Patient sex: M
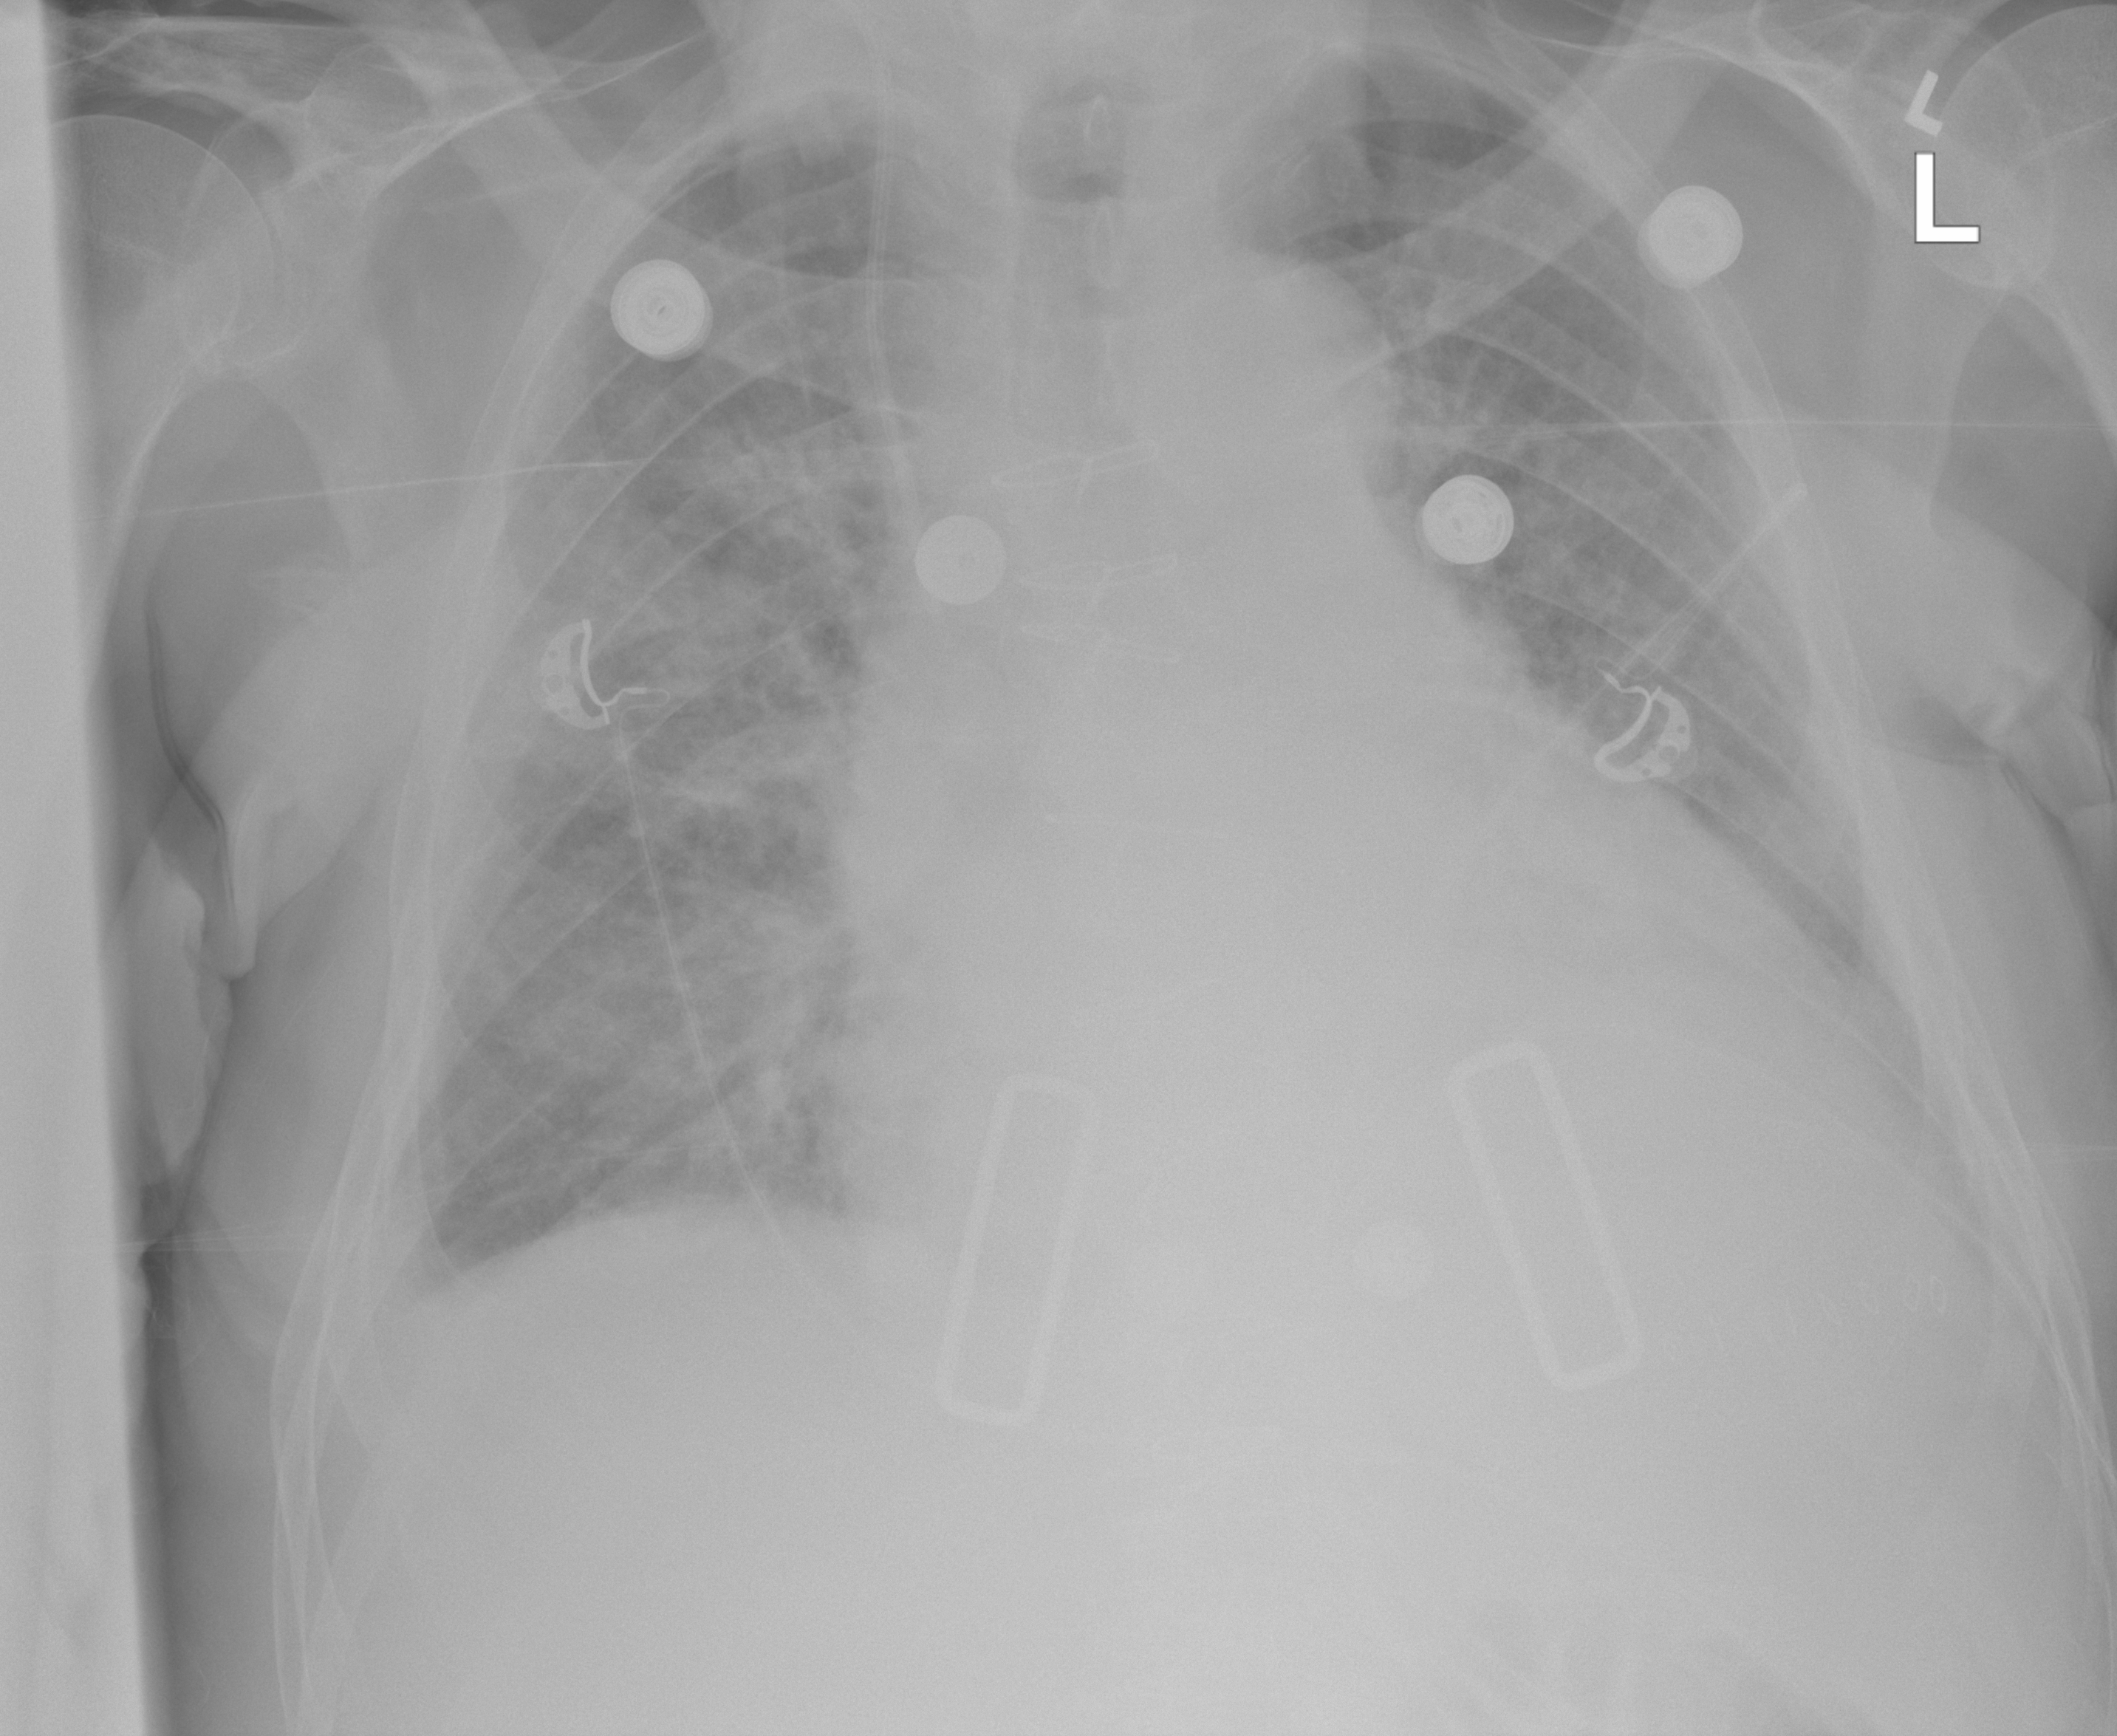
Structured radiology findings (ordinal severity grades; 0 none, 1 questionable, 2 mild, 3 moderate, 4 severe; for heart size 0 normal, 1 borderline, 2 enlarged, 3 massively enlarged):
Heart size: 2
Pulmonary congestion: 2
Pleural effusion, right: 0
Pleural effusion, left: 1
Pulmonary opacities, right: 2
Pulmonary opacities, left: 1
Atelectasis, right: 2
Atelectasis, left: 2